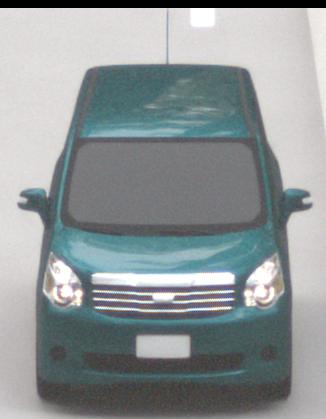
Make: Toyota
Model: Noah
Detailed model: Voxy R70G
Model produced from: 2007
Model produced until: 2013
Doors: 5
Color: blue
Road condition: dry road
Daytime: sunrise or sunset
Contrast: medium contrast